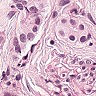
Metastatic tissue present: yes